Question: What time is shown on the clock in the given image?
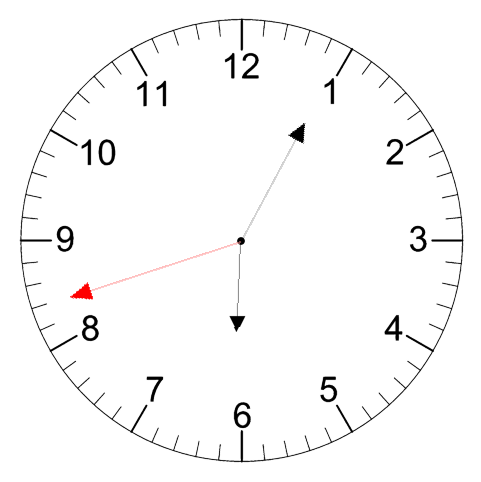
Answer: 06:04:42